Question: I am trying to fix this issue where my recyclerview is overlapped by bottomappbar. Here is my layout code .
'''
<androidx.coordinatorlayout.widget.CoordinatorLayout
android:id="@+id/notes_container_layout"
android:layout_width="match_parent"
android:layout_height="match_parent"
android:fitsSystemWindows="true">
<LinearLayout
android:layout_width="match_parent"
android:layout_height="match_parent"
android:orientation="vertical"
>
<TextView
android:layout_width="match_parent"
android:layout_height="wrap_content"
android:layout_marginLeft="40dp"
android:padding="8dp"
android:text="@string/myTasksHeader"
android:textColor="@color/appBarTextColor"
android:textSize="40dp" />
<ScrollView
android:layout_width="match_parent"
android:layout_height="match_parent">
<androidx.recyclerview.widget.RecyclerView
android:id="@+id/recyclerview"
android:layout_width="match_parent"
android:layout_height="match_parent"
android:clipToPadding="false"
android:padding="16dp"
android:scrollbars="none"
tools:listitem="@layout/note_list_item" />
</ScrollView>
</LinearLayout>
<com.google.android.material.bottomappbar.BottomAppBar
android:id="@+id/bottomAppBar"
android:layout_width="match_parent"
android:layout_height="wrap_content"
android:layout_gravity="bottom"
android:backgroundTint="@color/colorPrimary"
app:hideOnScroll="false"
app:menu="@menu/appbar_menu"
app:navigationIcon="@drawable/ic_menu" />
<com.google.android.material.floatingactionbutton.FloatingActionButton
android:id="@+id/add_note_fab"
android:layout_width="wrap_content"
android:layout_height="wrap_content"
android:layout_margin="@dimen/medium_margin"
android:backgroundTint="@color/colorPrimary"
app:layout_anchor="@id/bottomAppBar"
app:srcCompat="@drawable/ic_add_black_24dp"
tools:ignore="VectorDrawableCompat" />
</androidx.coordinatorlayout.widget.CoordinatorLayout>
'''
when I fill my list I cant reach my last item in the recycler view. I tried adding margin but it did not work.

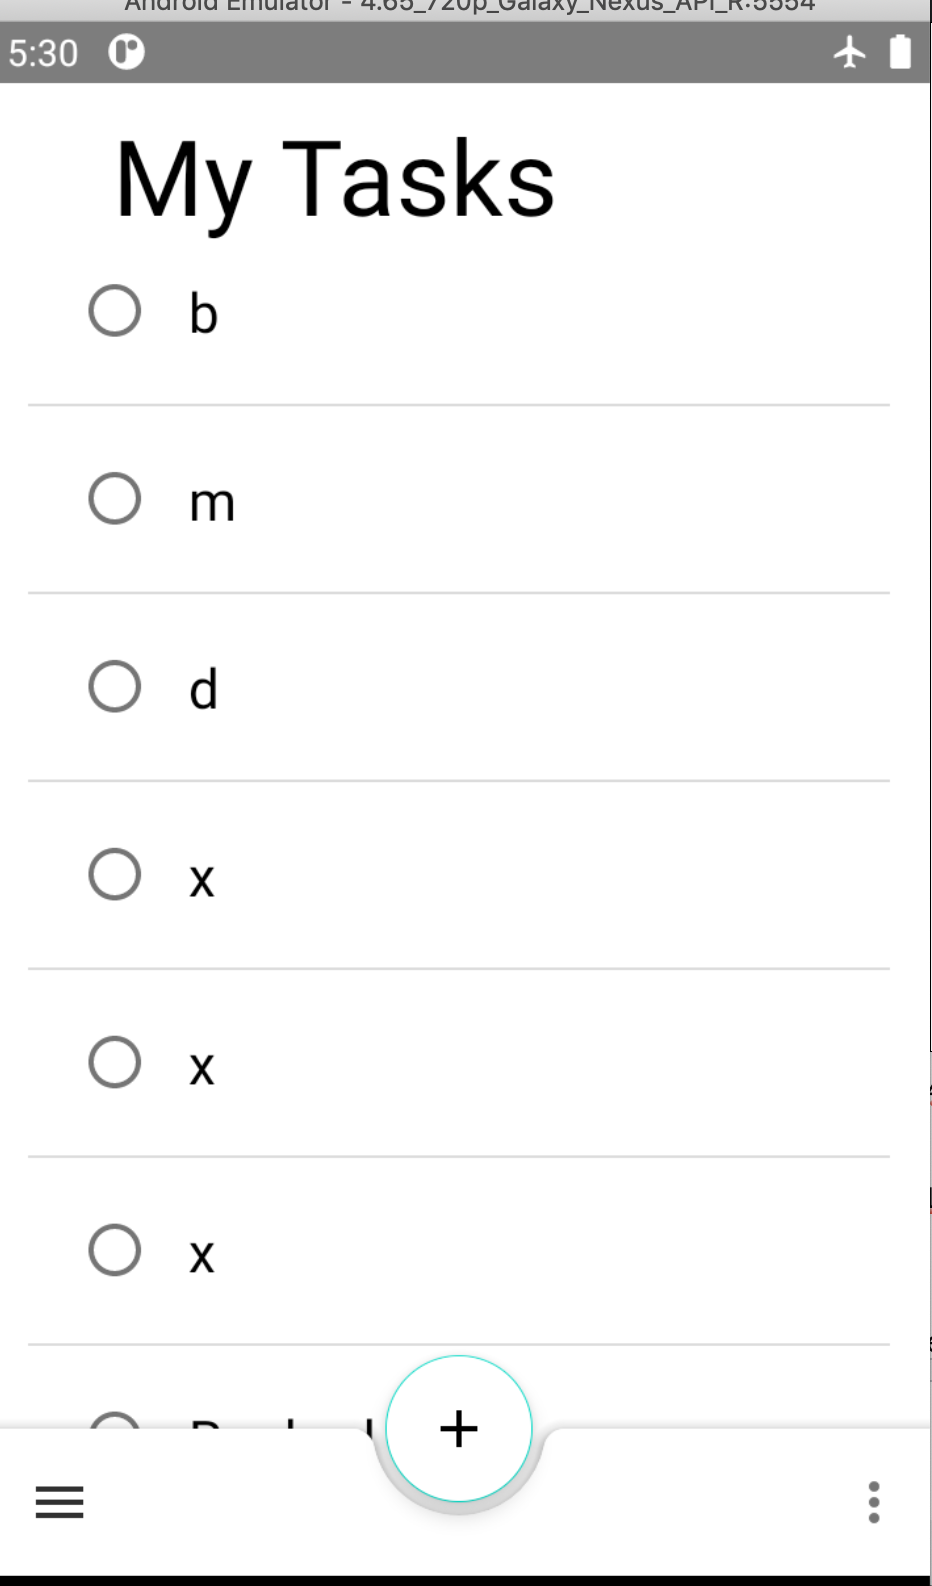
Answer: Two ways to achieve this
1. Hide BottomAppBar layout while scrolling .. Add following attribute inside BottomAppBar app:fabAlignmentMode="center"
app:fabCradleMargin="10dp"
app:fabCradleRoundedCornerRadius="10dp"
app:hideOnScroll="true"
2. If you do not want to hide BottomAppBar then add margin from bottom in RecyclerView android:layout_marginBottom="?actionBarSize"